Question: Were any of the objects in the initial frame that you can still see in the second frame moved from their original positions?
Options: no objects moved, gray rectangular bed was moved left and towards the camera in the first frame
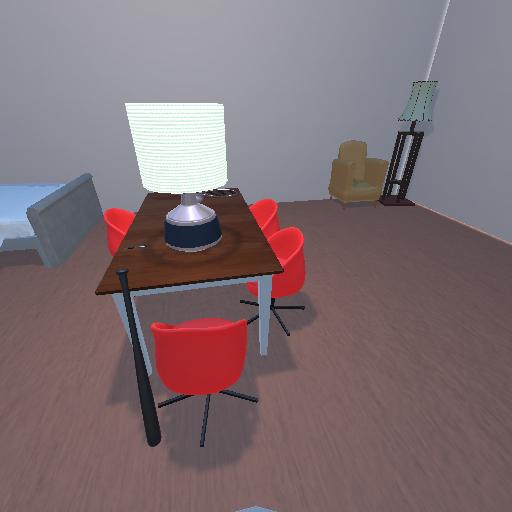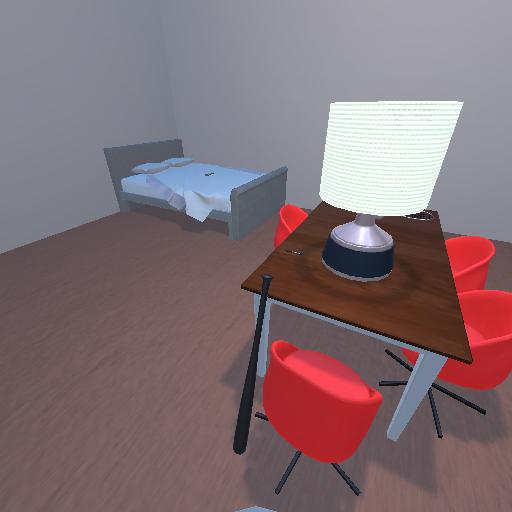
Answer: no objects moved